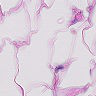
Metastatic tissue present: no